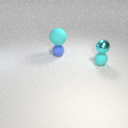
small cyan metal sphere above small cyan rubber sphere